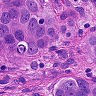
Metastatic tissue present: yes